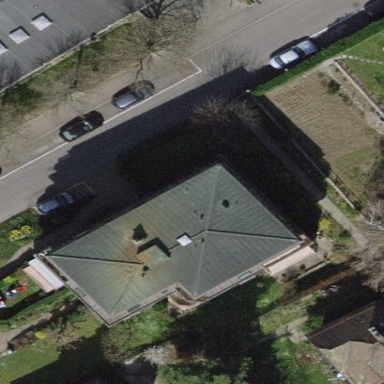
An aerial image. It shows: Apartments building with mansard roof.